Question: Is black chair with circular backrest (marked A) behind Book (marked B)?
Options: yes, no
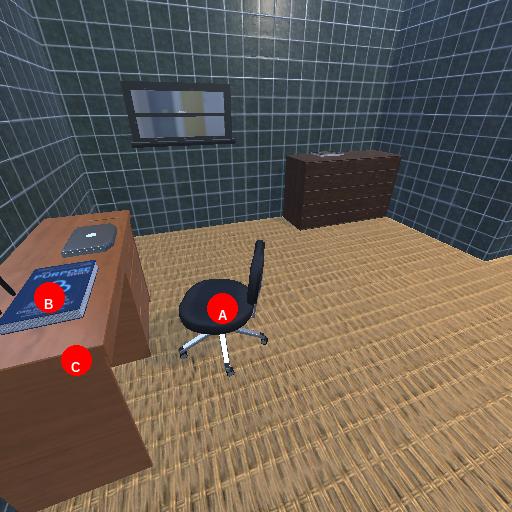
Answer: yes